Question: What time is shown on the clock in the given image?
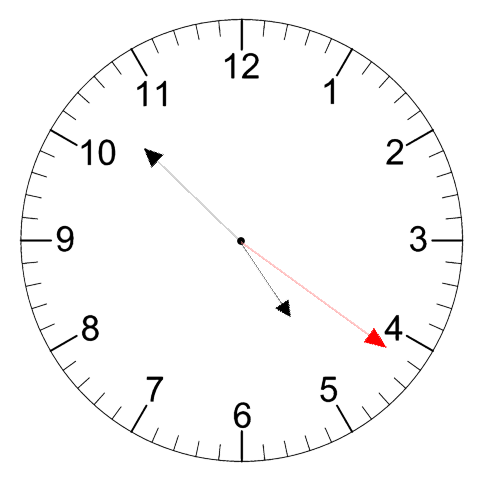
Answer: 04:52:21